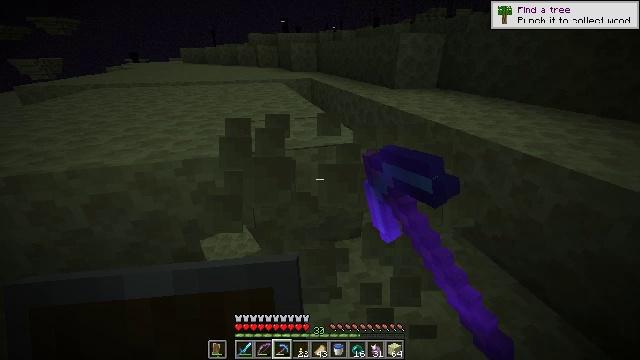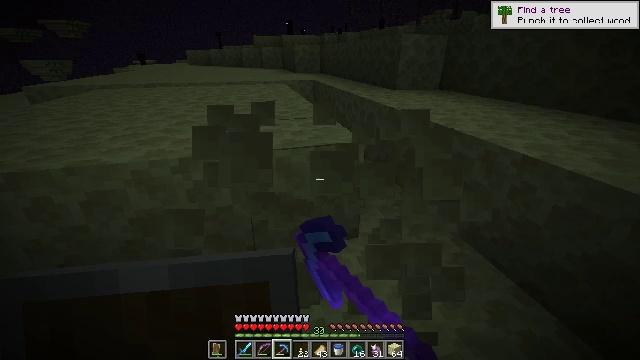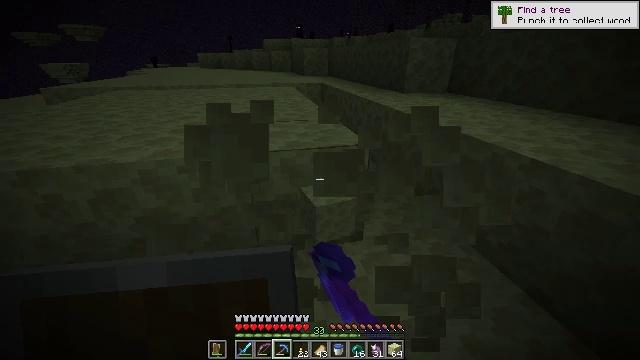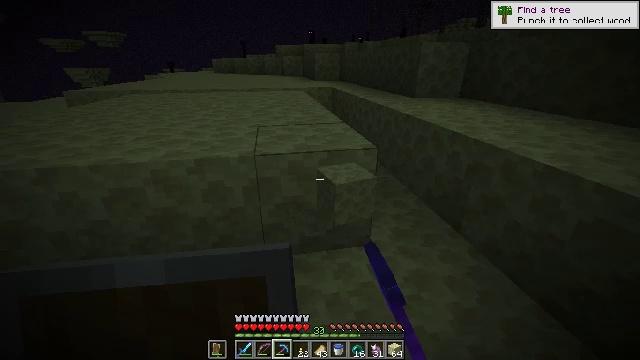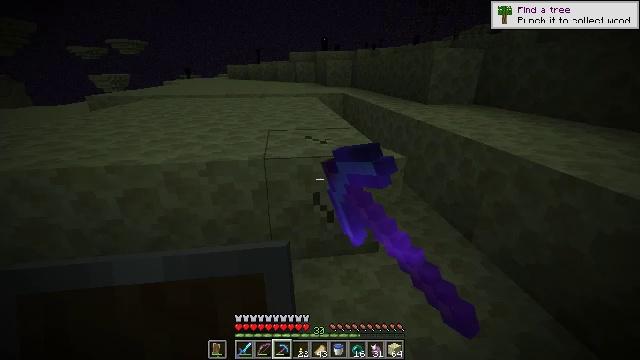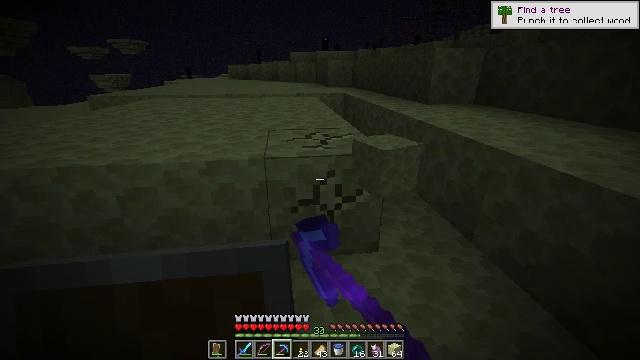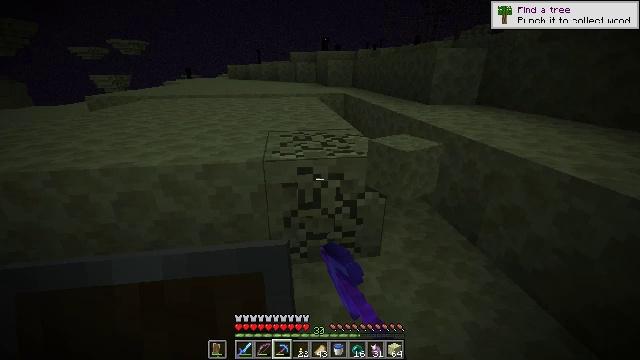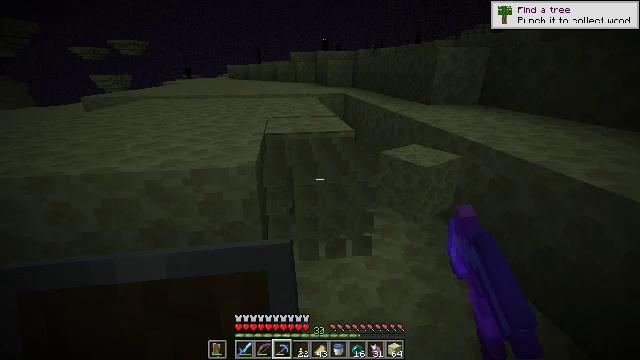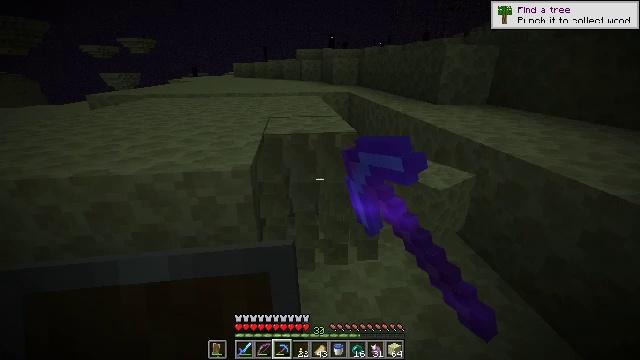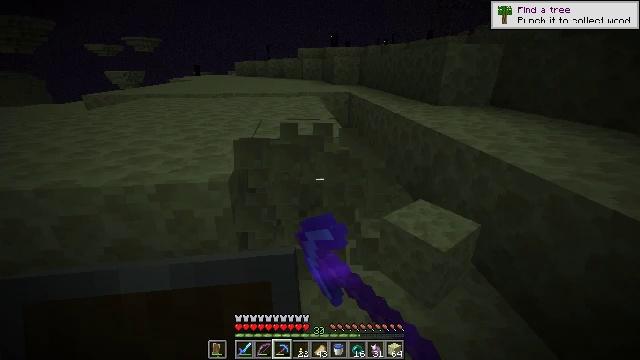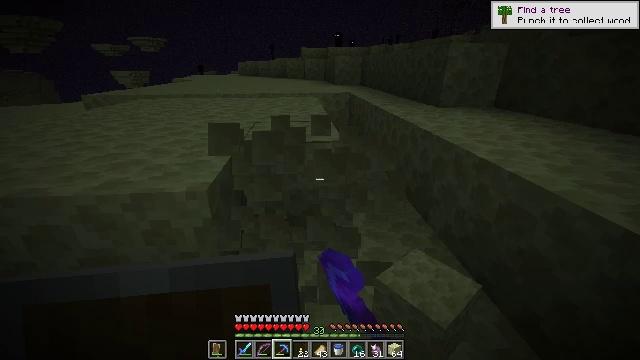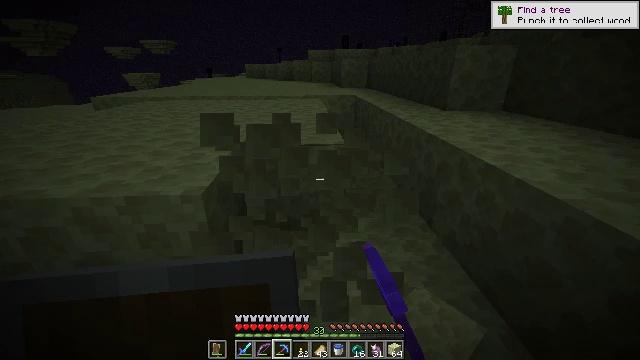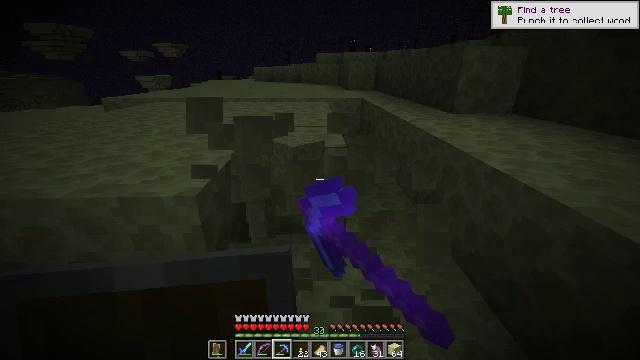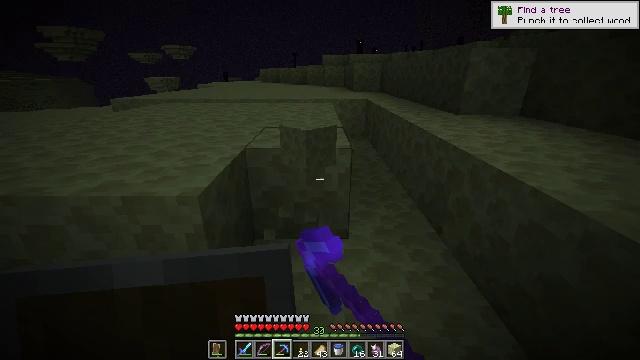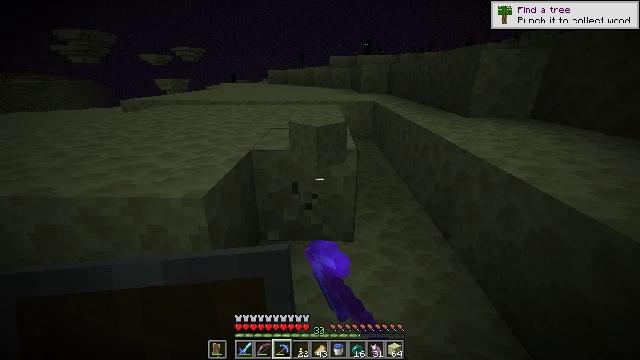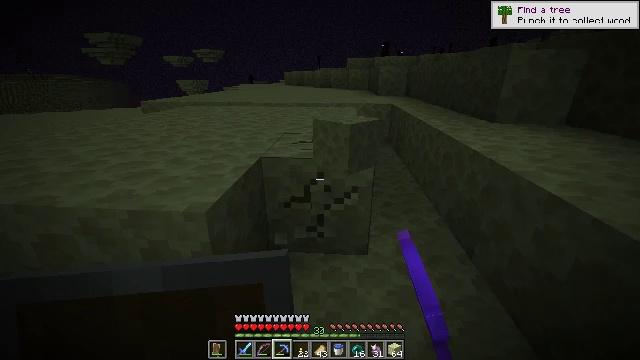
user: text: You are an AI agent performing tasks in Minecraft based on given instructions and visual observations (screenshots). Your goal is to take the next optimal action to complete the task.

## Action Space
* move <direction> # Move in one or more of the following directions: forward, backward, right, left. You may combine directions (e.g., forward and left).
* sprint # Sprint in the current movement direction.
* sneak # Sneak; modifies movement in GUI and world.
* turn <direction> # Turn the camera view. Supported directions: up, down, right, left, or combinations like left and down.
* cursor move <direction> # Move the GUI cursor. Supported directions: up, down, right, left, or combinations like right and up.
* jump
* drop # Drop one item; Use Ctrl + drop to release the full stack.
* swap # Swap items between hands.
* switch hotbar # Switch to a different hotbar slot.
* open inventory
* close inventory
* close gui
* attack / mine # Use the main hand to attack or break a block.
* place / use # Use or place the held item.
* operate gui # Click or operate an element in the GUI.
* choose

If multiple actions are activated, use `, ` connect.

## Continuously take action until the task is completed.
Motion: motion action
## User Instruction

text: Dig the end stone for building materials.
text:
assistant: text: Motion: turn left, attack / mine
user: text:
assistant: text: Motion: turn left, attack / mine
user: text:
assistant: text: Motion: turn left, attack / mine
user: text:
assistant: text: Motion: turn left and up, attack / mine
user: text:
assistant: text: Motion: attack / mine
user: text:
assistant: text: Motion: move forward, attack / mine
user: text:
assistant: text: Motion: move forward and move right, attack / mine
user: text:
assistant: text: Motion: move forward and move right, turn left, attack / mine
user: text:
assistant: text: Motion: move forward and move right, attack / mine
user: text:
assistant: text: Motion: attack / mine
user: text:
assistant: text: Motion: turn left, attack / mine
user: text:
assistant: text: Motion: turn left, attack / mine
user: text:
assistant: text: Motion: turn left, attack / mine
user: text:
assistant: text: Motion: move forward, turn left, attack / mine
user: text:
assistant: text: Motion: move forward, turn left, attack / mine
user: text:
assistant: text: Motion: move forward, turn left, attack / mine
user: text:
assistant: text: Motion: move forward, attack / mine
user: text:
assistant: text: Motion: move forward, attack / mine
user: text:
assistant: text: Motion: attack / mine
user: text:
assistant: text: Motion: move forward, turn right, attack / mine
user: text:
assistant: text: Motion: move forward, attack / mine
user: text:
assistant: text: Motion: move forward, attack / mine
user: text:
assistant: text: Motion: move forward, attack / mine
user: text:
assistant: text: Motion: attack / mine
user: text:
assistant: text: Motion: attack / mine
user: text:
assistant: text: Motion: attack / mine
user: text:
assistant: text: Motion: attack / mine
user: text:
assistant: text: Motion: attack / mine
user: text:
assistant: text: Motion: attack / mine
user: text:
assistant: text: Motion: attack / mine